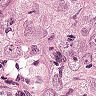
Metastatic tissue present: yes